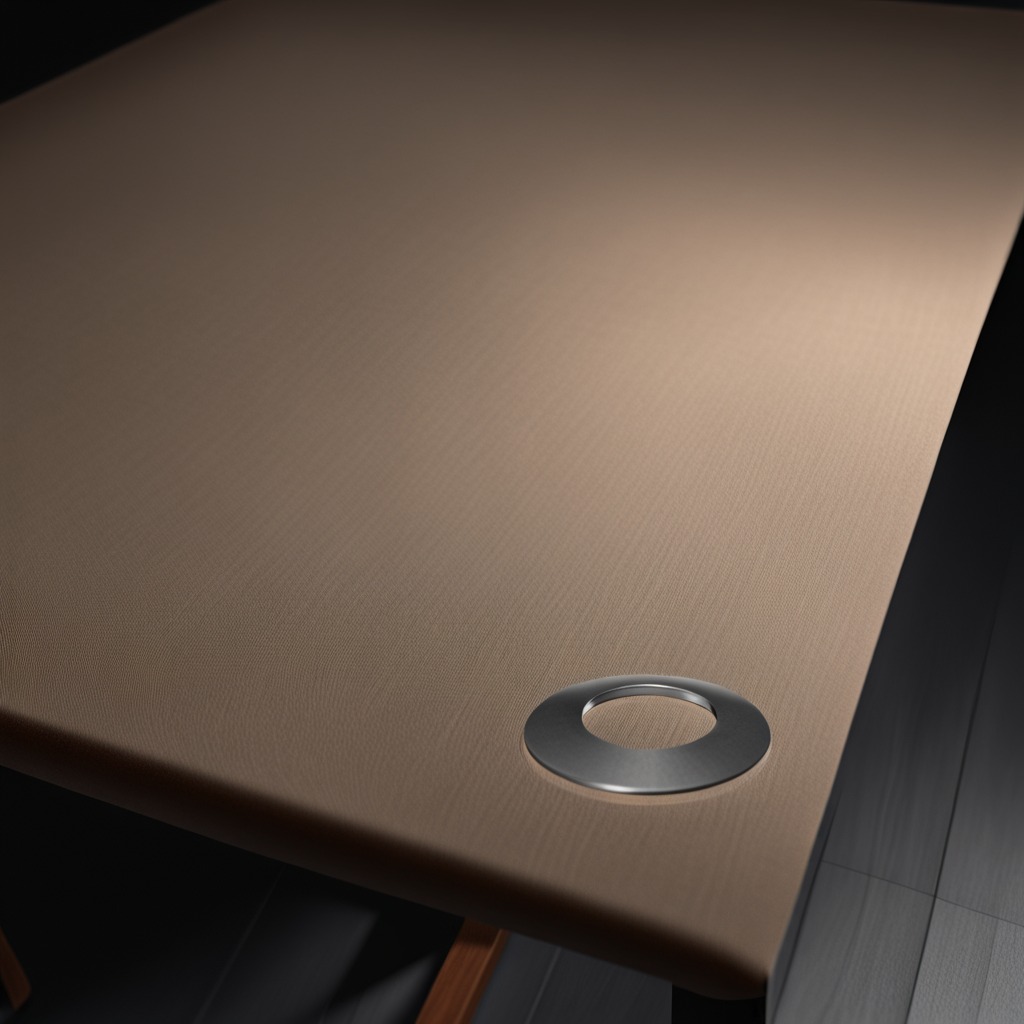
A flat metal washer lying on a wooden table inside a workshop at night dim ambient light soft shadows worn but beneath the cloth